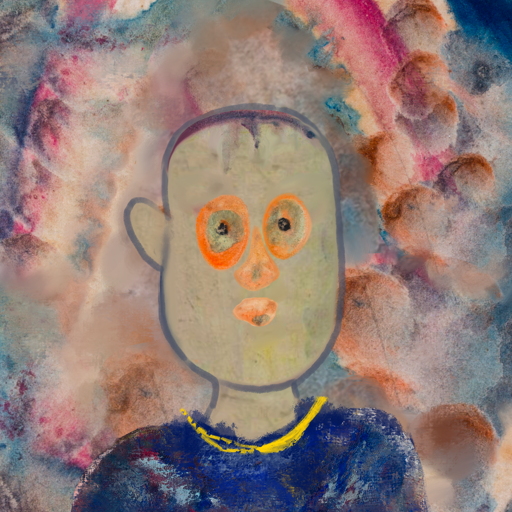
Background: Rupkatha, Head And Neck Front: Hill_Girl, Face Front: Childish, Bust: Irani, Hair Front: Blank, Head Accessory: Blank, Second Necklace: Blank, Necklace: Irani_1, Baby: Blank